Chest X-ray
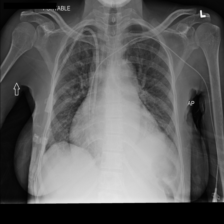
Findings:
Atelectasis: negative
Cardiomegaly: negative
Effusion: positive
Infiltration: negative
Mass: negative
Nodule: negative
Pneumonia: negative
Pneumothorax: negative
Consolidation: negative
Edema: negative
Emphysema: negative
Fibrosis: negative
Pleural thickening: negative
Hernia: negative